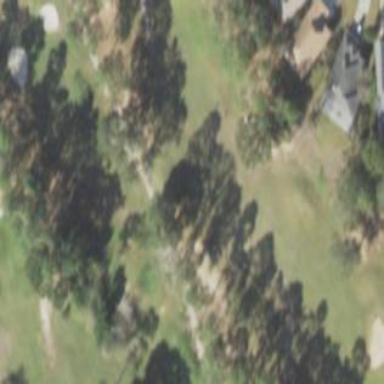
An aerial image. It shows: Grassy fairway on golf course.